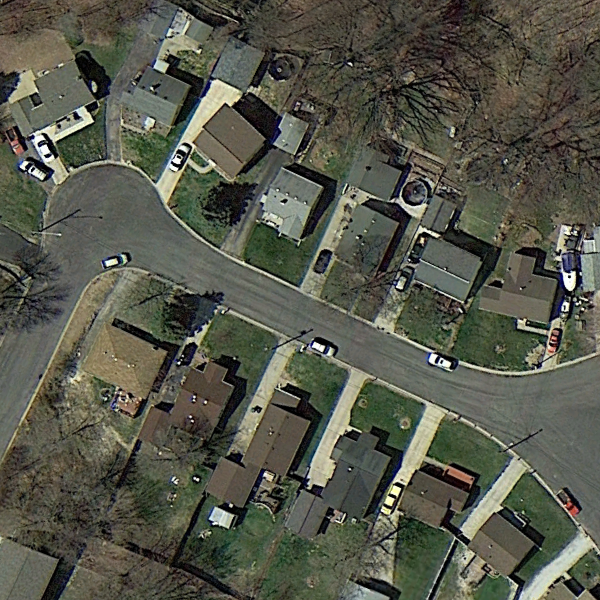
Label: MediumResidential